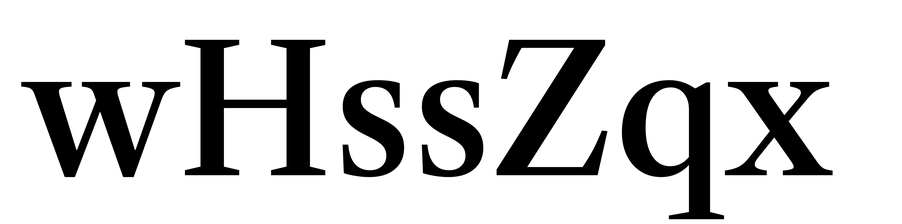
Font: LibreCaslonText_Medium